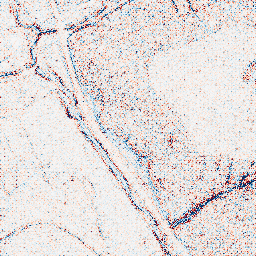
Category: edge_preserving
Decomposition family: anisotropic_diffusion
Decomposition parameters: iterations: 10
kappa: 100
gamma: 0.05
Upsampling method: regularized
Upsampling parameters: scale: 2
lambda_reg: 0.1
Upsampling scale: 2